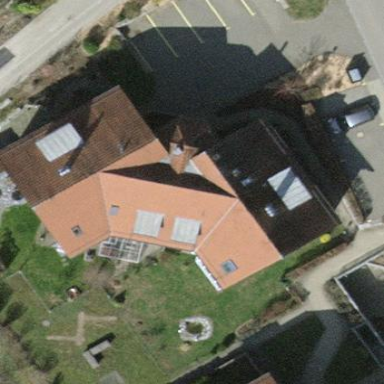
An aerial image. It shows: Gabled roof adorns the apartments building.